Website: crate-barrel
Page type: billing-address
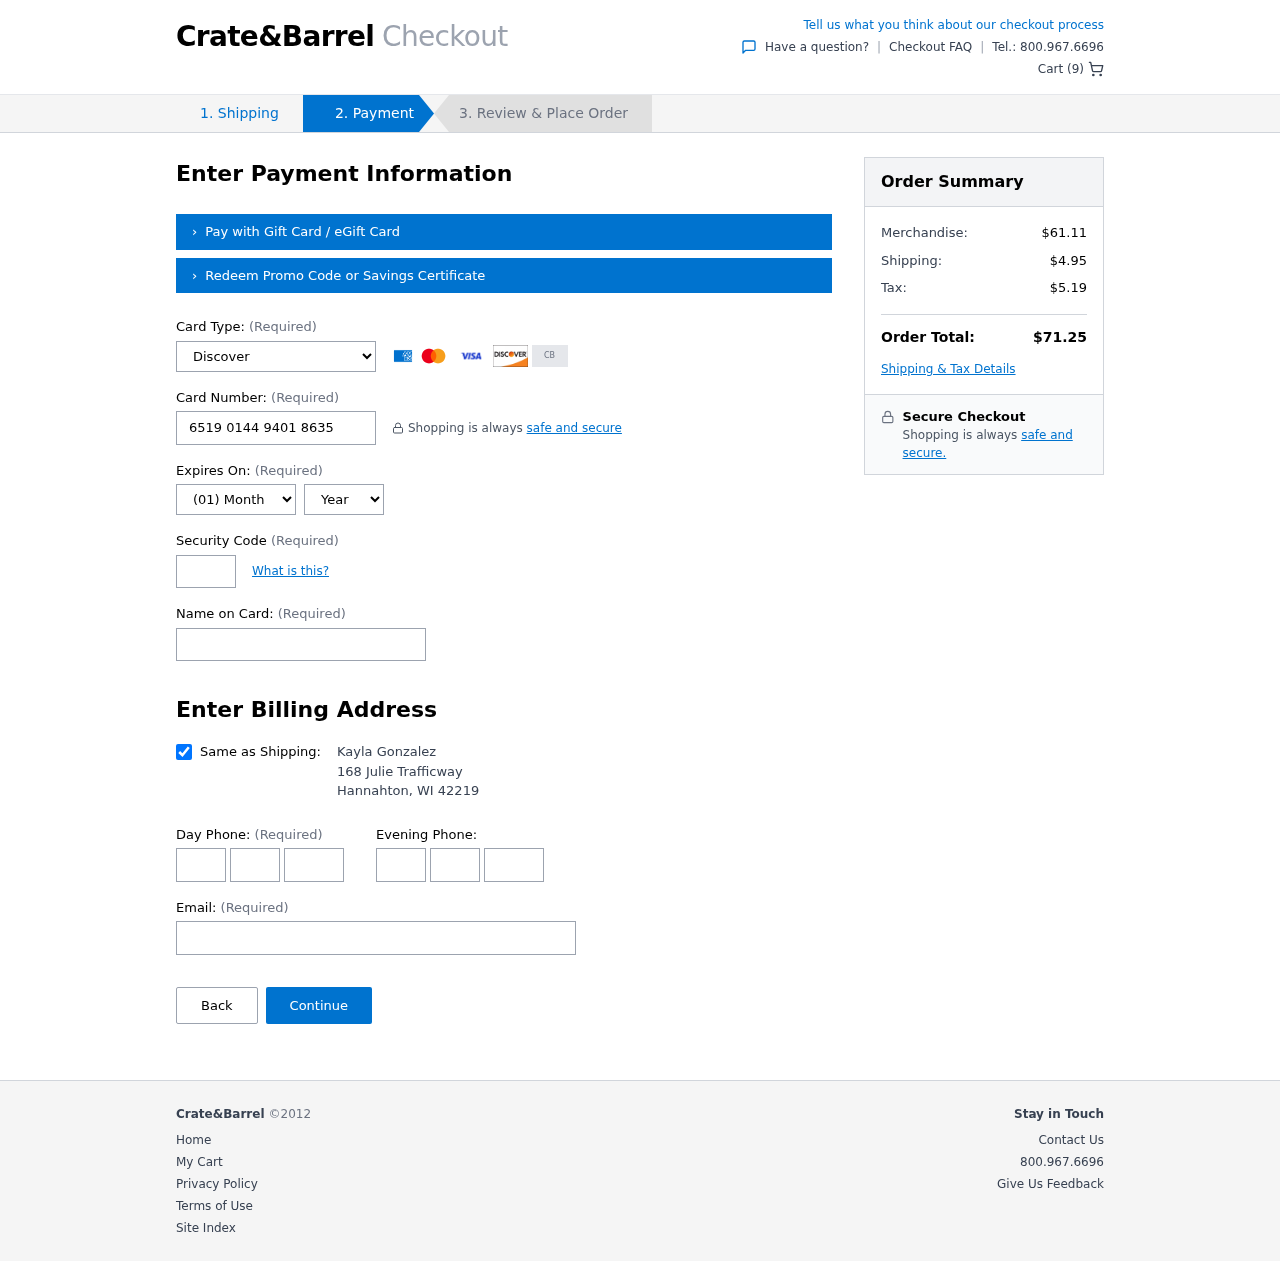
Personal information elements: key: PII_CARD_CVV
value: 443
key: PII_CARD_EXPIRY_MONTH
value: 01
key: PII_CARD_EXPIRY_YEAR
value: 30
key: PII_CARD_NUMBER
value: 6519 0144 9401 8635
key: PII_CARD_TYPE
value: Discover
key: PII_CITY
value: Hannahton
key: PII_EMAIL
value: kgonzalez@gmail.com
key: PII_FULLNAME
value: Kayla Gonzalez
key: PII_PHONE_ALT_AREA
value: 201
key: PII_PHONE_ALT_PREFIX
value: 981
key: PII_PHONE_ALT_SUFFIX
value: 8685
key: PII_PHONE_AREA
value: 868
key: PII_PHONE_PREFIX
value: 369
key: PII_PHONE_SUFFIX
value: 0480
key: PII_POSTCODE
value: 42219
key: PII_STATE_ABBR
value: WI
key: PII_STREET
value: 168 Julie Trafficway
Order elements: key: ORDER_NUM_ITEMS
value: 9
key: ORDER_SUBTOTAL
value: $61.11
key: ORDER_SHIPPING_COST
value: $4.95
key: ORDER_TAX
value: $5.19
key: ORDER_TOTAL
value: $71.25